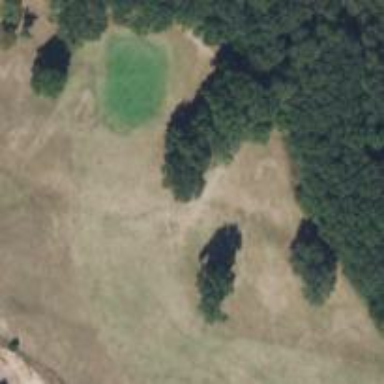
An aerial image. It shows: Grassy area designated as golf fairway.